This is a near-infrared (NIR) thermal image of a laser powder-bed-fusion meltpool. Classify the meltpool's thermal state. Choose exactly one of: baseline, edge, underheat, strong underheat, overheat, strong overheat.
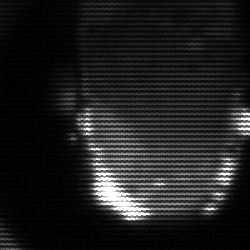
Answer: baseline